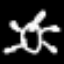
Label: frog